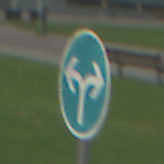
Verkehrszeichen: VorgeschriebeneFahrtrichtungRechtsOderLinks
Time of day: MorningAfternoon
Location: Outdoor (Urban)
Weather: PartlyCloudy
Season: NotSpecified
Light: Natural